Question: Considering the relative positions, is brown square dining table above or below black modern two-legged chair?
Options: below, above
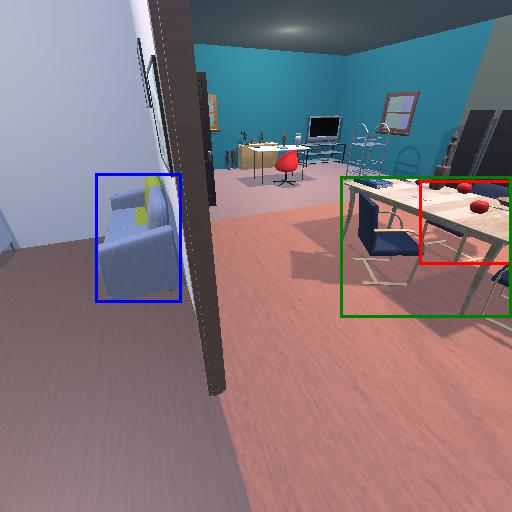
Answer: below